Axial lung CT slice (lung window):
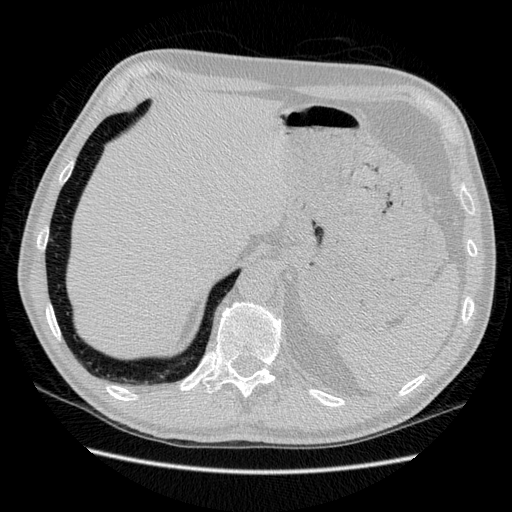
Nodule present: no